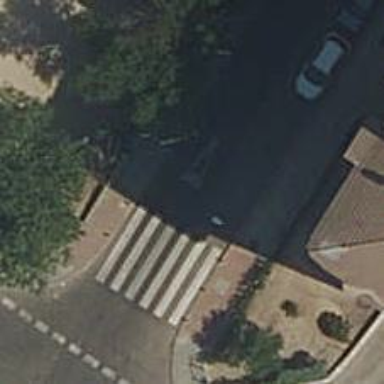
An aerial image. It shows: Road with "give way" sign.